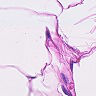
Metastatic tissue present: no